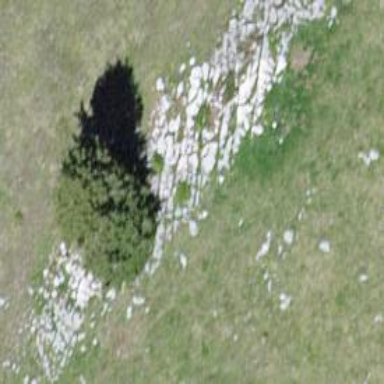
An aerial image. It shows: Needle-leaved tree in nature.